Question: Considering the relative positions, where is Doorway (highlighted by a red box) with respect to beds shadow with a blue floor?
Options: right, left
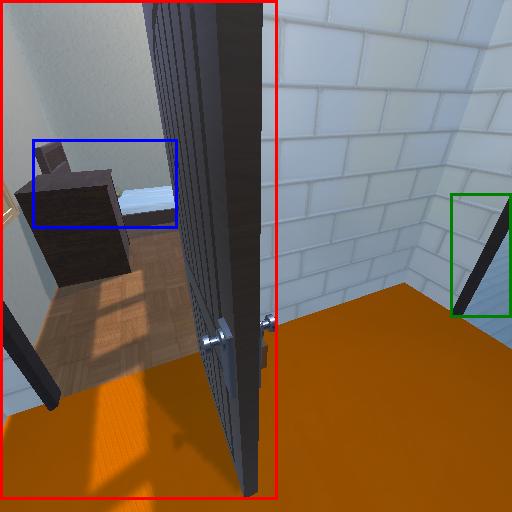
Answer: right